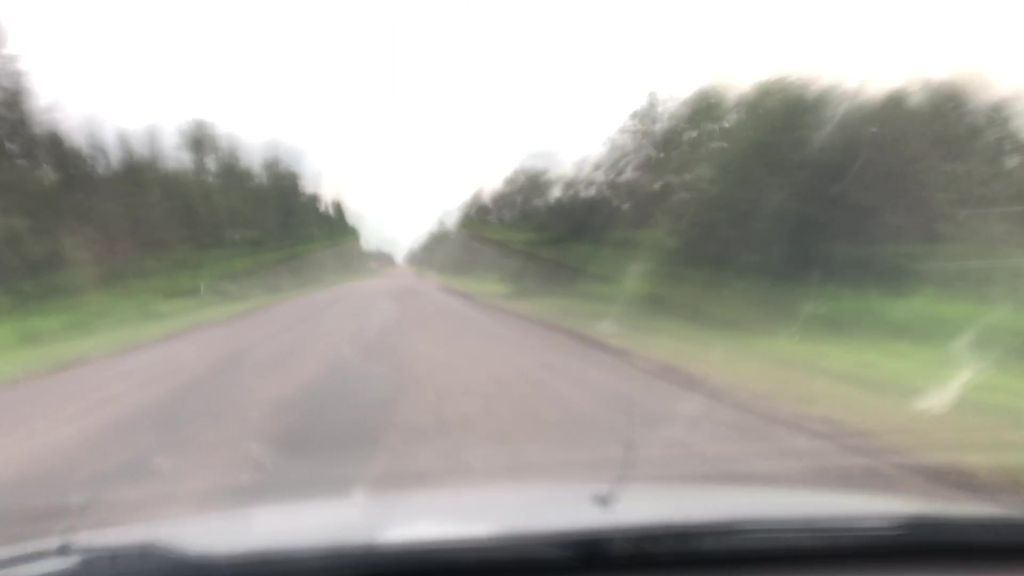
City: edmonton